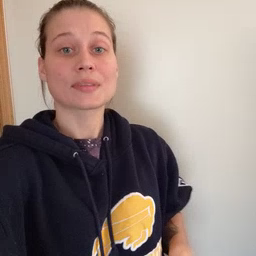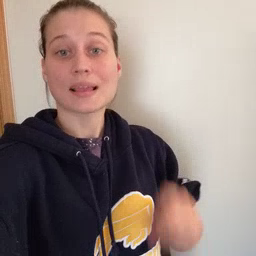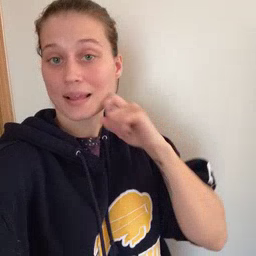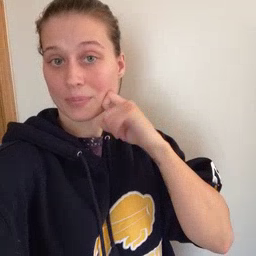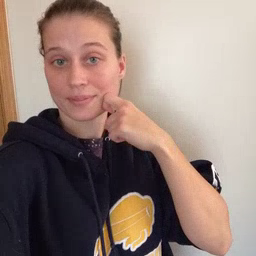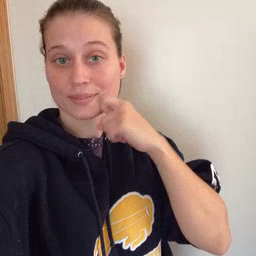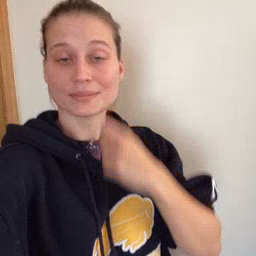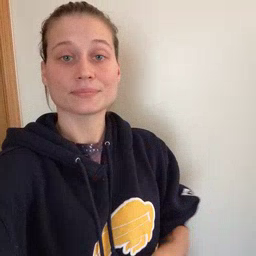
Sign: apple